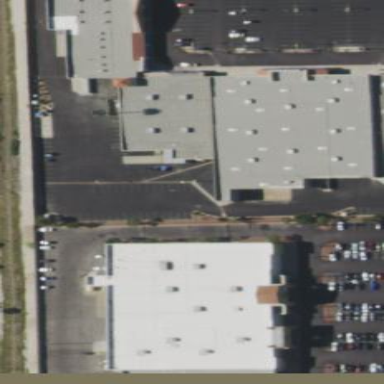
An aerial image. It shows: Retail building.